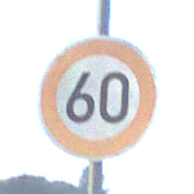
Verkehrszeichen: Geschwindigkeit60
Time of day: Dawn
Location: Outdoor (Nature)
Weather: Clear
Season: NotSpecified
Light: Natural